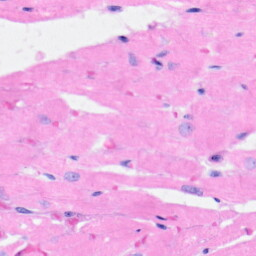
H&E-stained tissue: Heart